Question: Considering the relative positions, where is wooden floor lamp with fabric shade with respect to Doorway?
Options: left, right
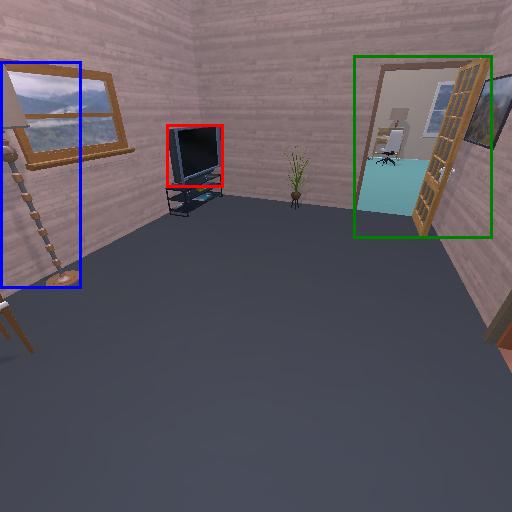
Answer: left